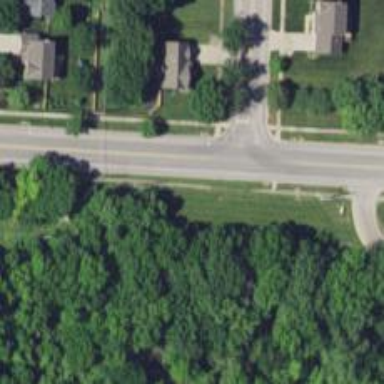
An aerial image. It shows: Unmarked crossing on the road.